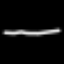
Label: line